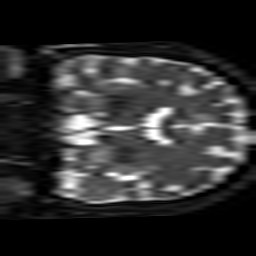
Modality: ADC
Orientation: coronal
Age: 61
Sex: male
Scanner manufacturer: philips
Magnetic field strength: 3 T
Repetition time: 3.799 s
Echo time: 0.06134 s